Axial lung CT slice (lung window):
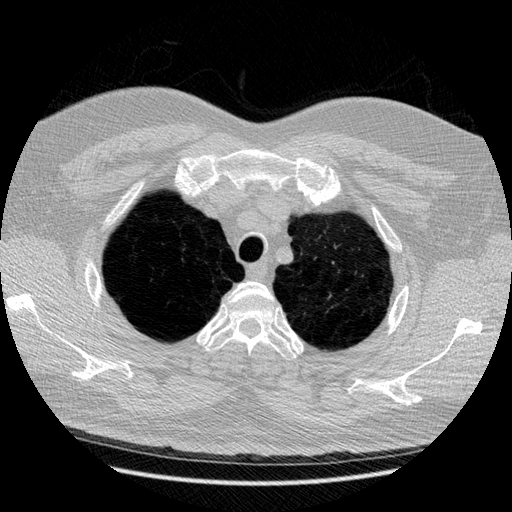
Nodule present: no